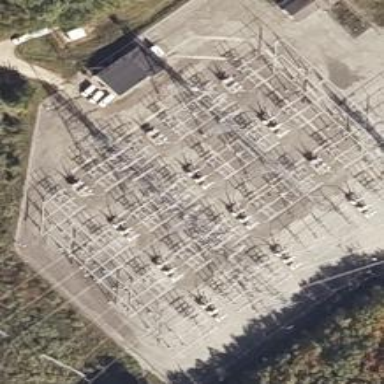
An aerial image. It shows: Switch for power supply.